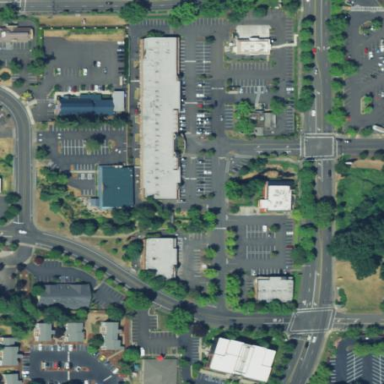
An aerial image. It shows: Retail area.